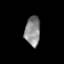
Tissue: lung
Cell type: Epithelial cells
Senescence score: 0.1457
Nuclear area (px): 435
Mean DAPI intensity: 140.492